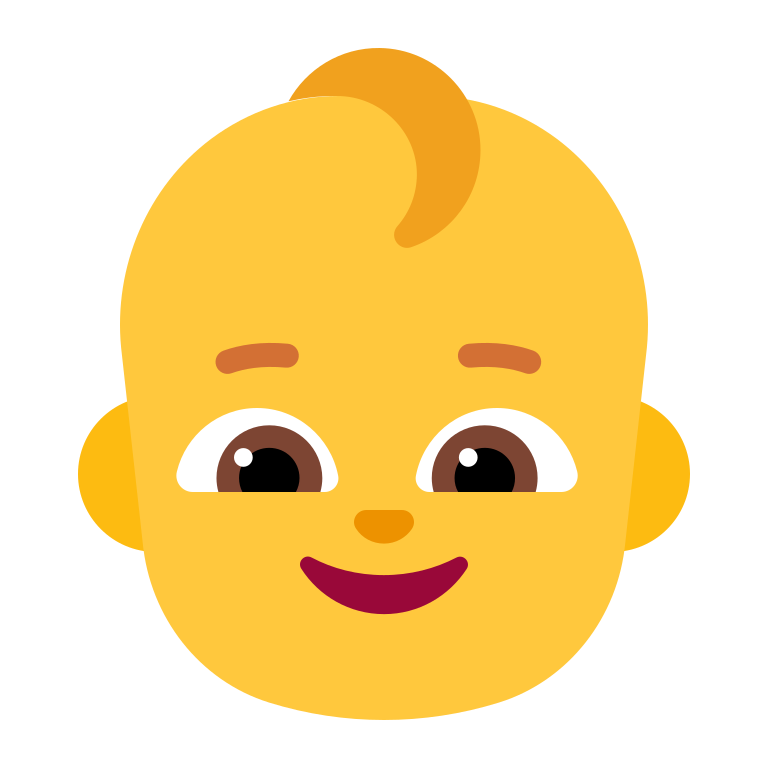
baby flat default